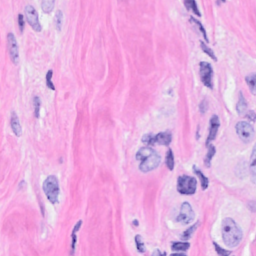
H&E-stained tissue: Breast